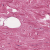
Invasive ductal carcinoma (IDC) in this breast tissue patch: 0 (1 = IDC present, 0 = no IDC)